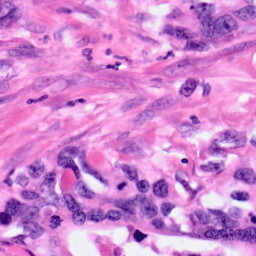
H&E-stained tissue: Pancreatic